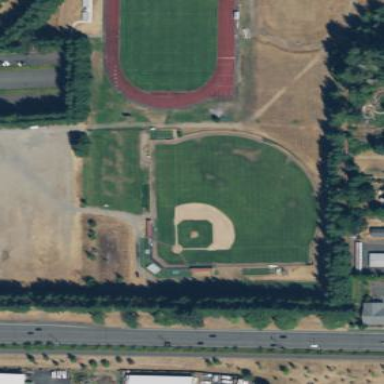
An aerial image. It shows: Baseball pitch for leisure and sports activities.